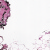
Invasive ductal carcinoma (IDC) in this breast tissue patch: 0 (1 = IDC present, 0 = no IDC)